Question: I tried updating the distribution key in Netezza but I am getting the below error.What could be the reason for this error?

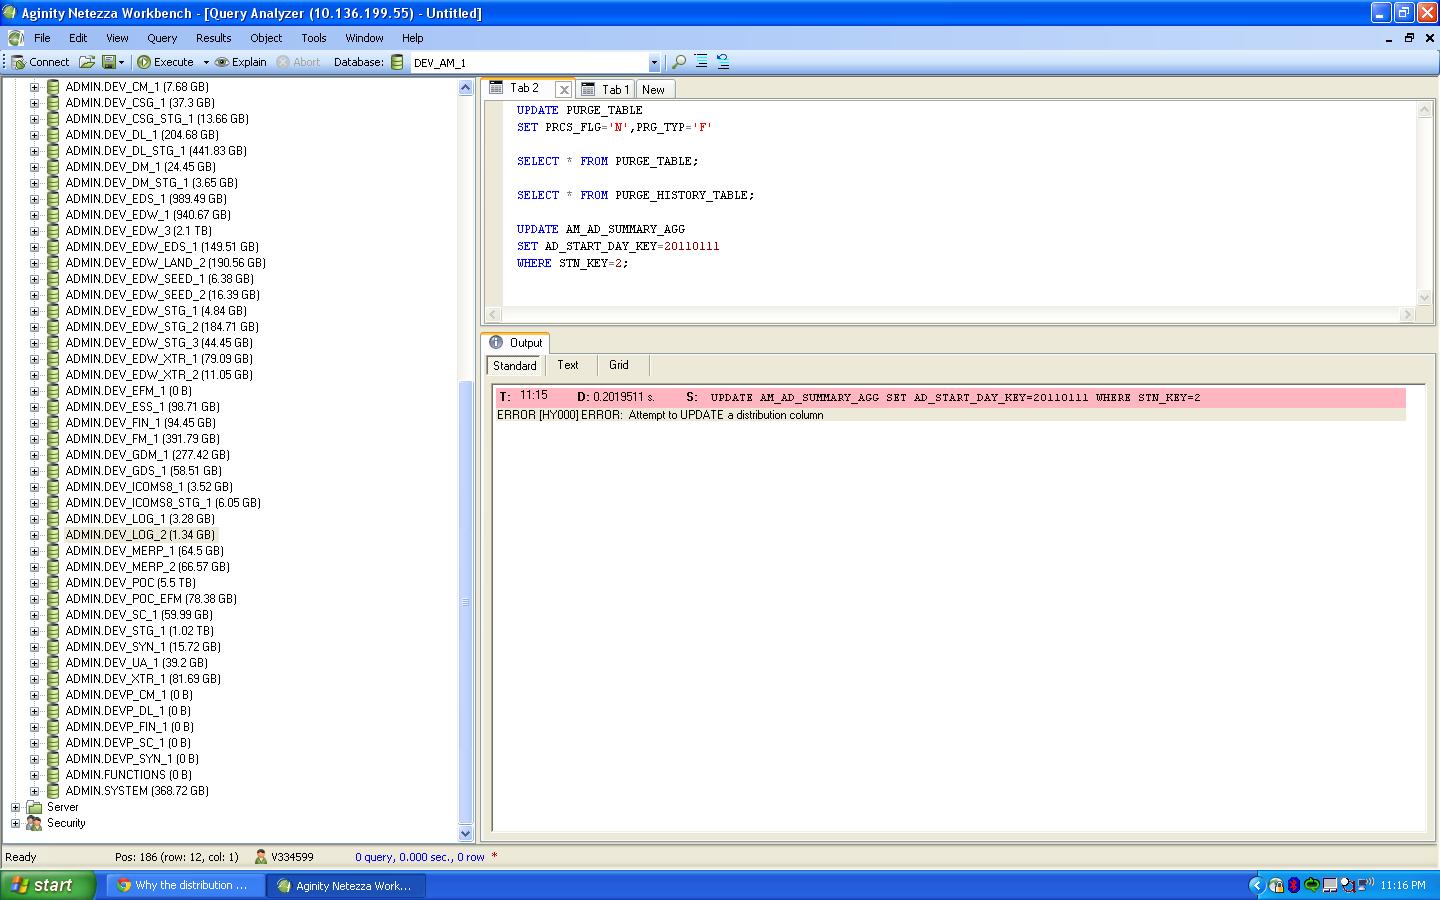
Answer: The error message says that 'AD_START_DAY_KEY' is a distribution column, and that distribution columns can't be updated.
From <URL>:
>
First column (same as in Teradata).
No, the column that is used in distribution clause cannot be used for updates. Remember, up to four columns can be used for distribution of data on SPU. From practical sense, updating distribution columns result in redistribution of data; the single most performance hit when large table is involved. This restriction makes sense.
A work-around would be to delete the row, and insert a new one.